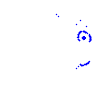
Particle: proton